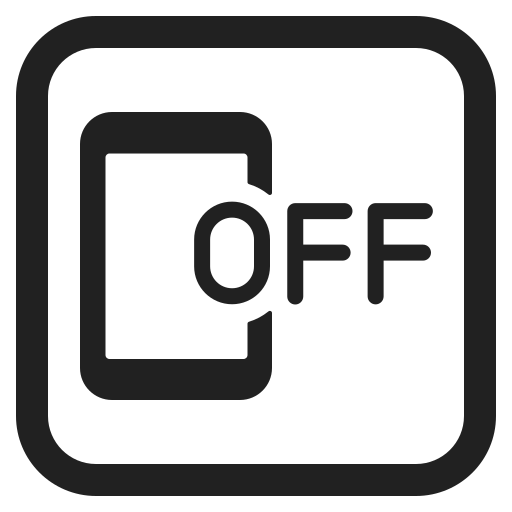
mobile phone off high contrast